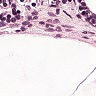
Metastatic tissue present: no